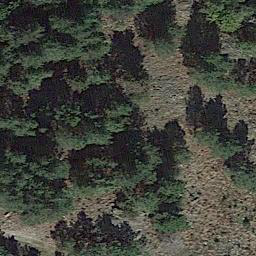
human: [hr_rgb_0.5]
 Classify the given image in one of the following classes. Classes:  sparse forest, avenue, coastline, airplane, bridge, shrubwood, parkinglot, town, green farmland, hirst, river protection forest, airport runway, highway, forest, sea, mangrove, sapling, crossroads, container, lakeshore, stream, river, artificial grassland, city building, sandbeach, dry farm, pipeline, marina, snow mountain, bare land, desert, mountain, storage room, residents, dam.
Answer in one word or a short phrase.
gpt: forest